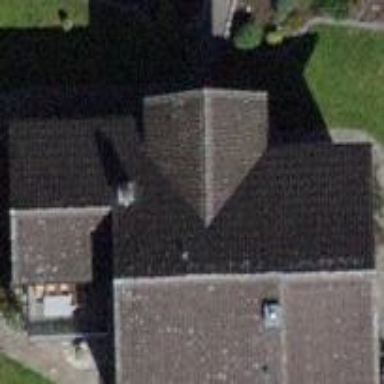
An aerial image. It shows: Building with tiled roof.